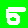
Digit: 5